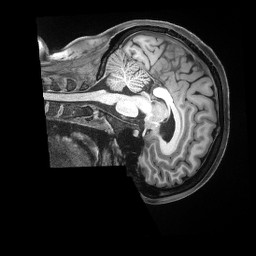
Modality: T1w
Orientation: sagittal
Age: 28
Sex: female
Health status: ill
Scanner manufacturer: siemens
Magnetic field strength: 3 T
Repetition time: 2.5 s
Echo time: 0.00181 s